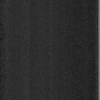
Label: dusty